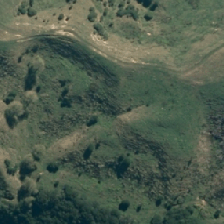
Land cover: manuka_kanuka